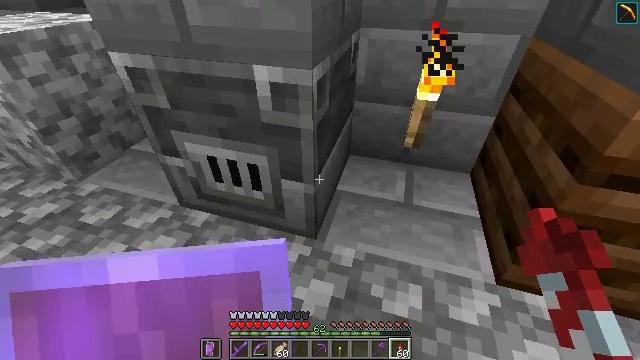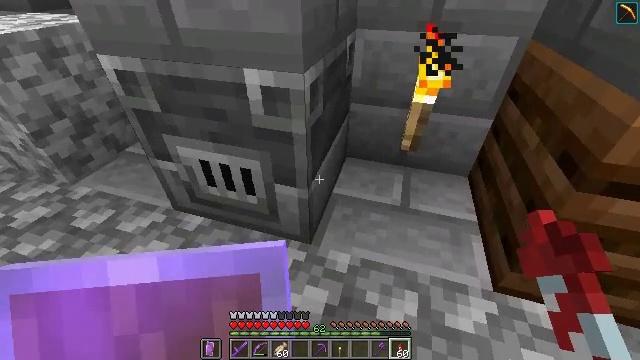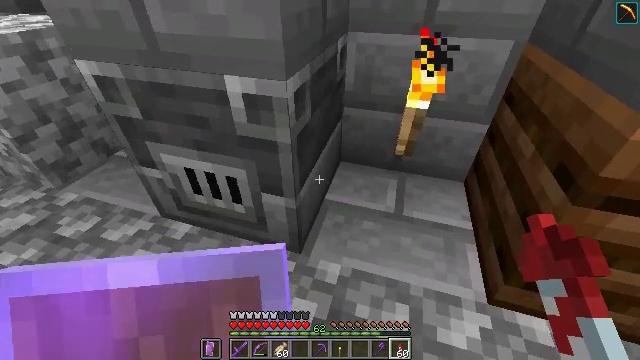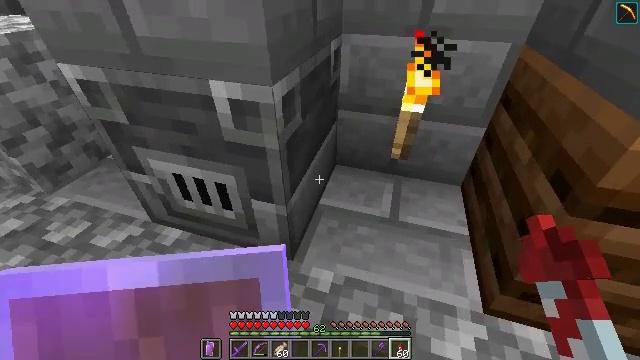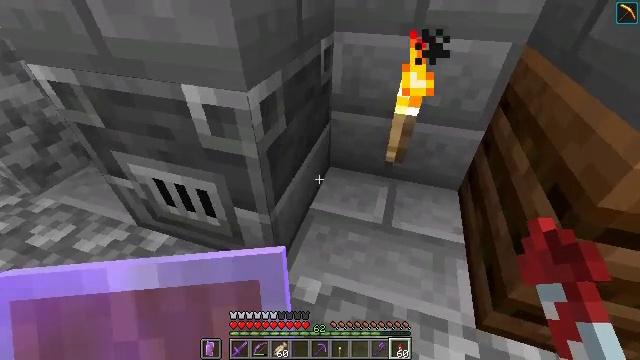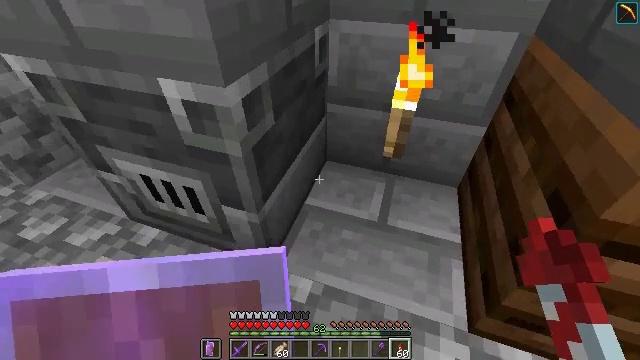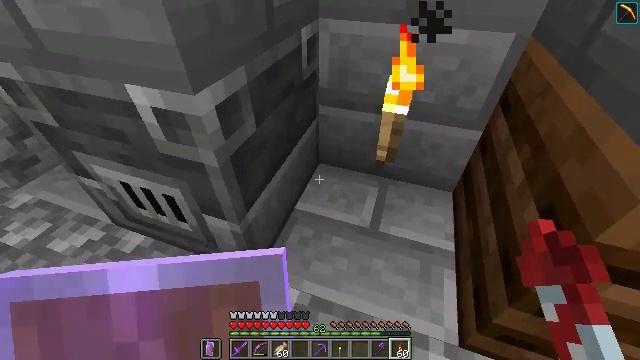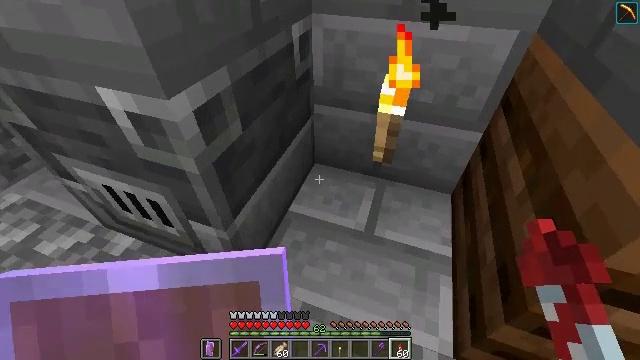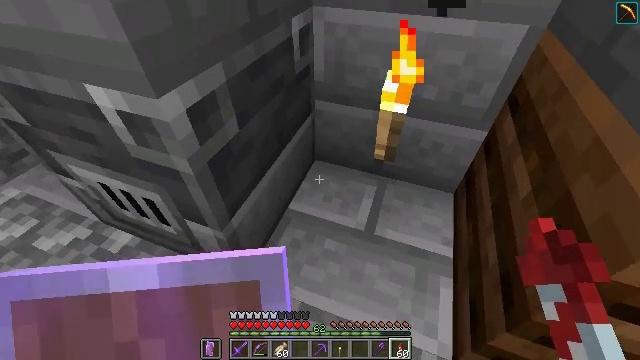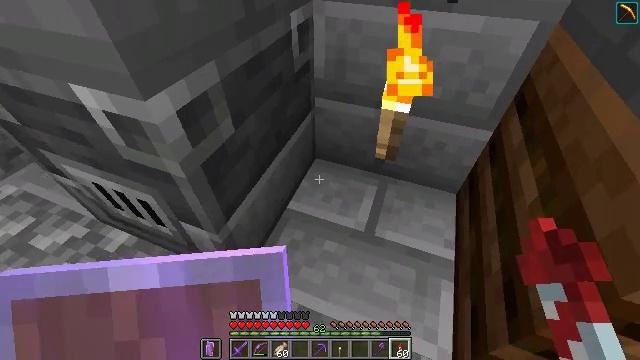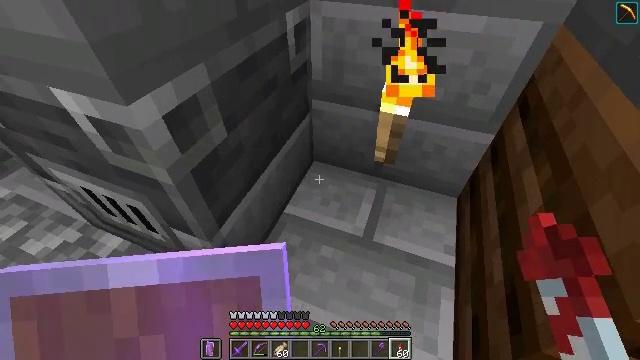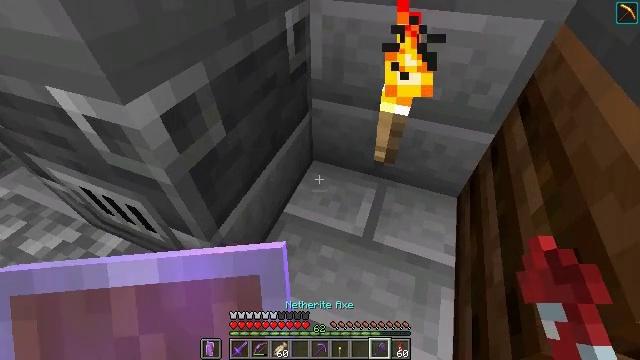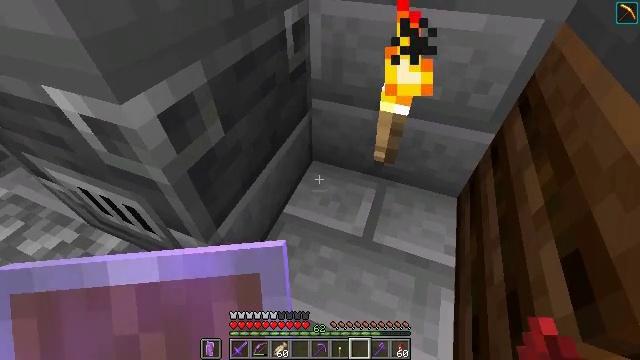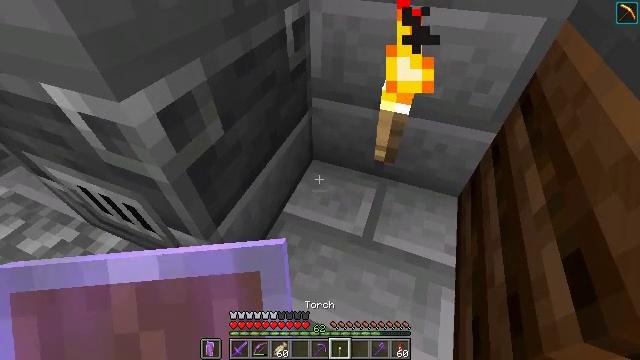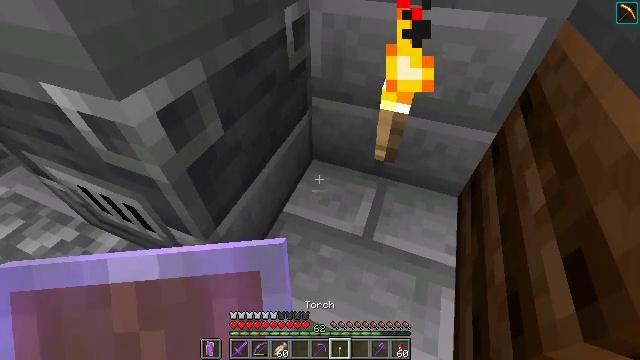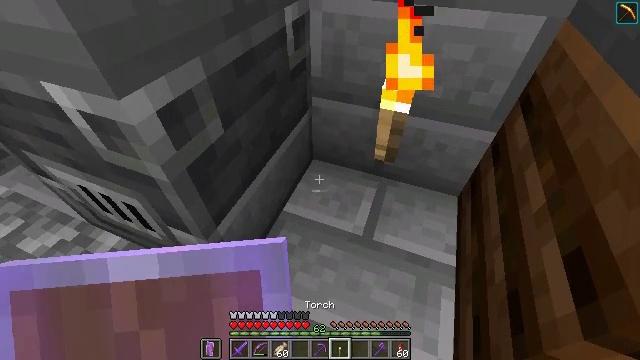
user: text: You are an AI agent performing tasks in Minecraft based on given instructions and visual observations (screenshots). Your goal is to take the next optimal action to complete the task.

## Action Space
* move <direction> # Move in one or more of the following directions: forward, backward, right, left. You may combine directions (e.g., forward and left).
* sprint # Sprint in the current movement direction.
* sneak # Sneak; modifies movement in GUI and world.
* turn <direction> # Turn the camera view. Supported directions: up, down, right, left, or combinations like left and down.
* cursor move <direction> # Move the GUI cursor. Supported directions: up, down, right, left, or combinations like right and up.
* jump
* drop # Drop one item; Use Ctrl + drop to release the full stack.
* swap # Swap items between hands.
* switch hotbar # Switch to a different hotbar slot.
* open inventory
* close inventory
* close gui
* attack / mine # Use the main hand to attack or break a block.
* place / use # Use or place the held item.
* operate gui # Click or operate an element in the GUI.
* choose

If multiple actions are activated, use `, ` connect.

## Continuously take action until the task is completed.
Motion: motion action
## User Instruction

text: Collect the blast furnace by mining it.
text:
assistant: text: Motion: move forward and move right, sneak
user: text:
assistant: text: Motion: move forward and move right, sneak
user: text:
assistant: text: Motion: move forward and move right, sneak
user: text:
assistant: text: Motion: move forward and move right, sneak
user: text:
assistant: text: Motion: move forward and move right, sneak, turn left and down
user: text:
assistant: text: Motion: move forward and move right, sneak
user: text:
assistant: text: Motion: move forward, sneak, turn down
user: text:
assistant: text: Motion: move forward, sneak, turn down
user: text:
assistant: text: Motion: sneak, turn down
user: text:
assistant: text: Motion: sneak
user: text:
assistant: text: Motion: sneak
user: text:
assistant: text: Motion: sneak
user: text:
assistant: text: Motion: sneak
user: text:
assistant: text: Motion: sneak
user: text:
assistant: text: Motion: sneak
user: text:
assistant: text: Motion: sneak
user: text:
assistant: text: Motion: sneak
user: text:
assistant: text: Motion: sneak
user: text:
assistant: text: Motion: sneak
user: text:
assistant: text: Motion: sneak
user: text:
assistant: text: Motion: sneak
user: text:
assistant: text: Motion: sneak
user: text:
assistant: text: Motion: sneak
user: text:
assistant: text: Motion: sneak
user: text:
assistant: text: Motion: sneak
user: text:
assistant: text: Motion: sneak
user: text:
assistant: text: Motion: sneak
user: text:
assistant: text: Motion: move forward, sneak
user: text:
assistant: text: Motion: move forward, sneak, turn up
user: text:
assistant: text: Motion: move forward and move right, sneak, turn right and up